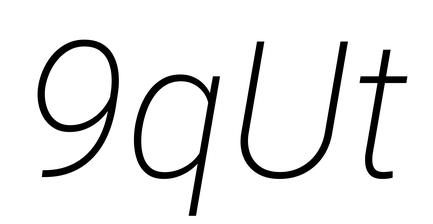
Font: Roboto-Italic_ExtraLight_Italic